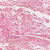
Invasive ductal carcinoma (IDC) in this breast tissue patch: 0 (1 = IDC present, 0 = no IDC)